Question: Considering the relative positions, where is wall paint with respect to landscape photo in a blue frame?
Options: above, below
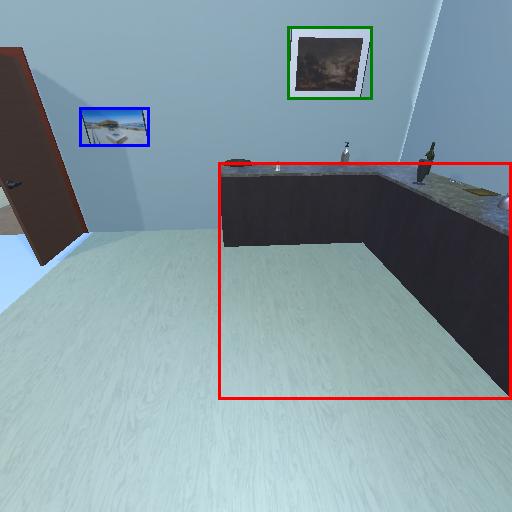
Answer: above